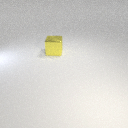
large yellow metal cube